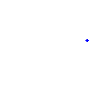
Particle: proton